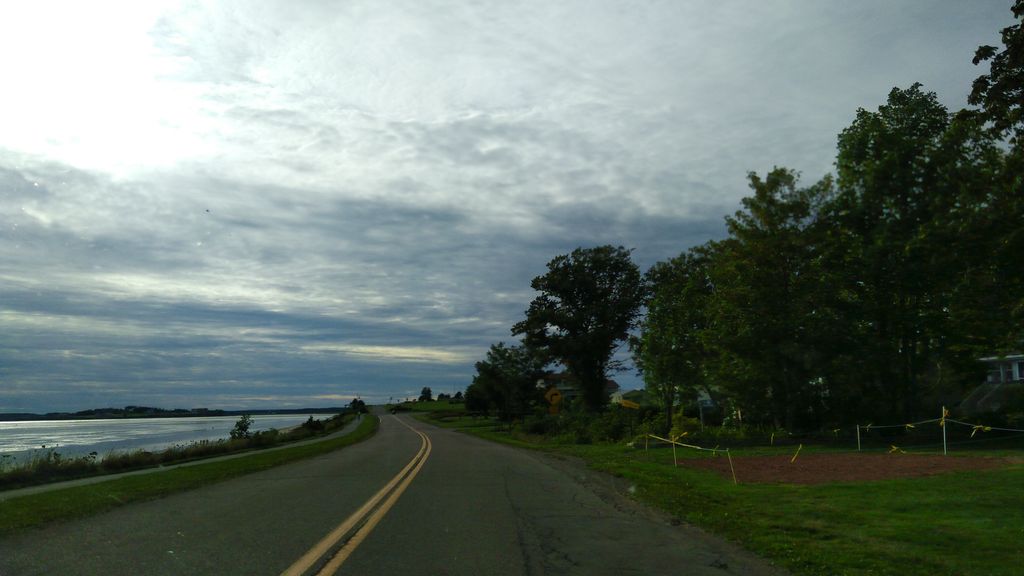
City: charlottetown